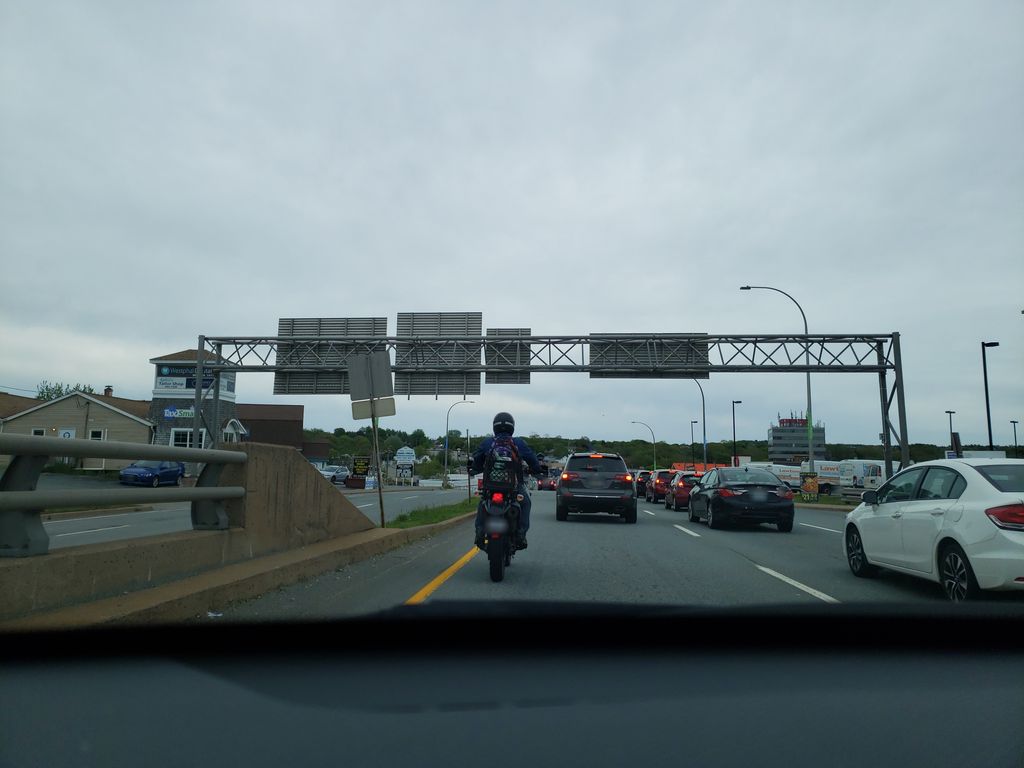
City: halifax